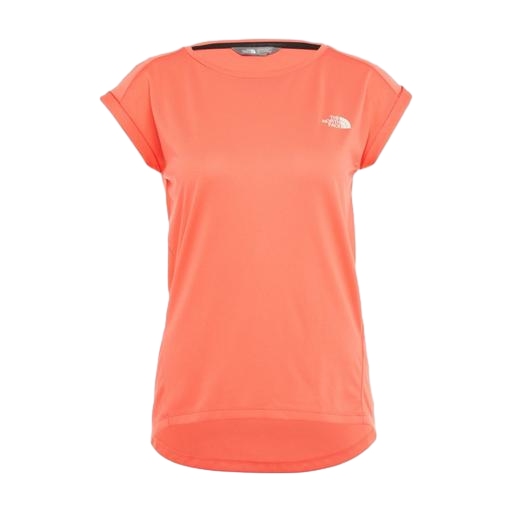
women's cool tee, cap-sleeve tee, short sleeve half dome tee, white background